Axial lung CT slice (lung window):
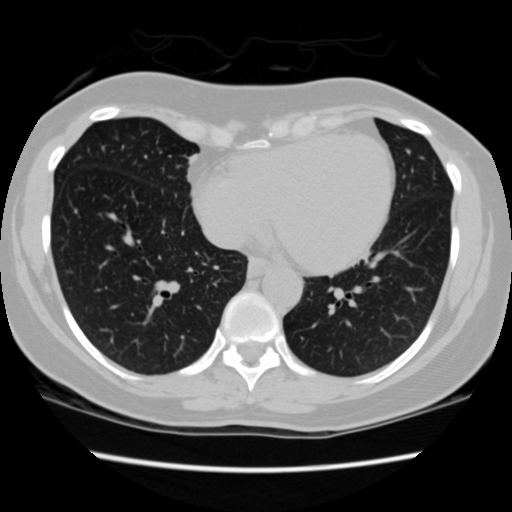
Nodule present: no